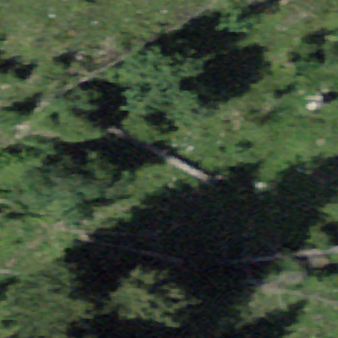
Label: other